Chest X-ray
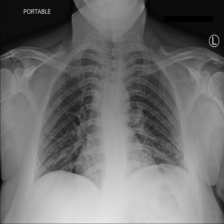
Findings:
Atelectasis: negative
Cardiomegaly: negative
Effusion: negative
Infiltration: negative
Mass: negative
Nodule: negative
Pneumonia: negative
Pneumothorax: negative
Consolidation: negative
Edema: negative
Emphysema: negative
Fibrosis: negative
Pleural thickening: negative
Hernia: negative